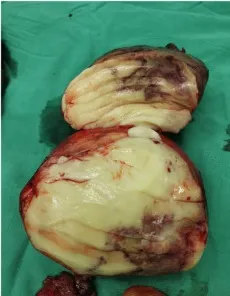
(D, E) The maximum size of the tumor is 32x26cm, and the cut surface is fish-shaped.
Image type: medical_photograph (other_medical_photograph)